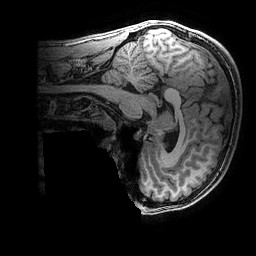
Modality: T1w
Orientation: sagittal
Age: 16
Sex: male
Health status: ill
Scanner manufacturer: ge
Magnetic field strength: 3 T
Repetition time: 0.007664 s
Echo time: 0.00342 s